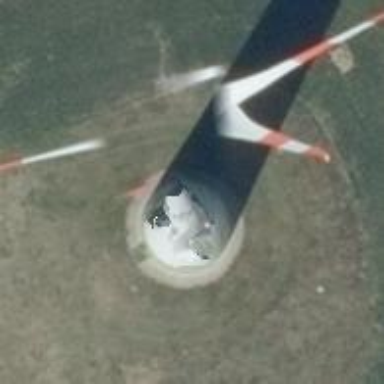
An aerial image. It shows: Wind generator using wind turbines of horizontal axis.